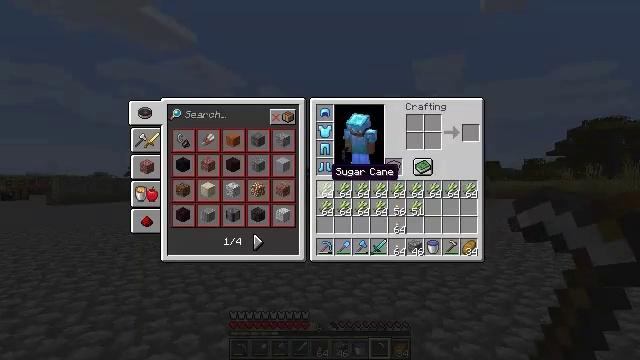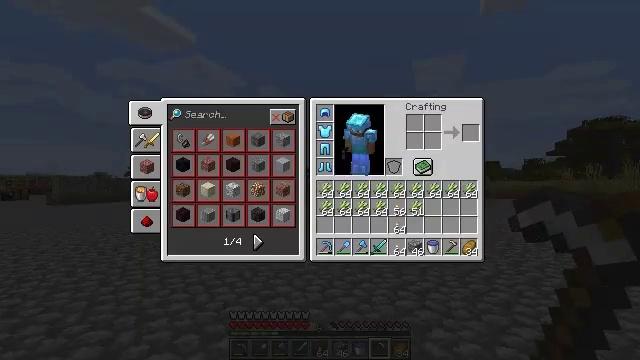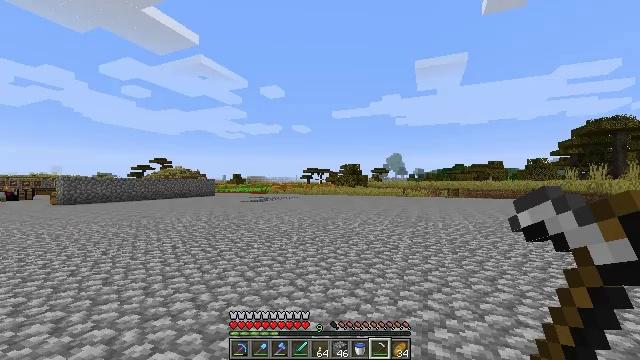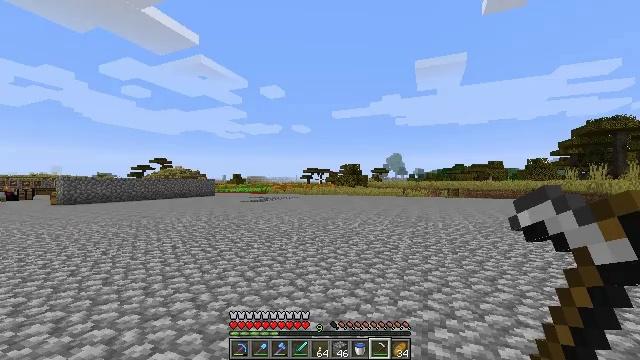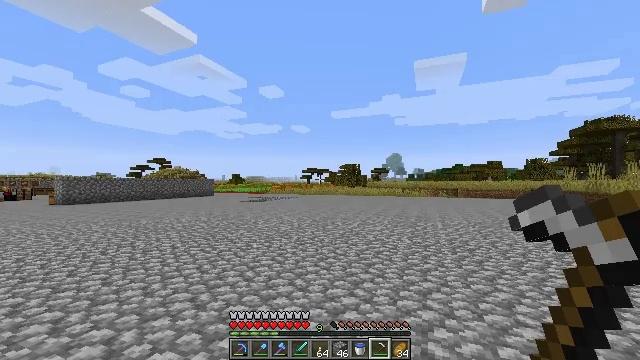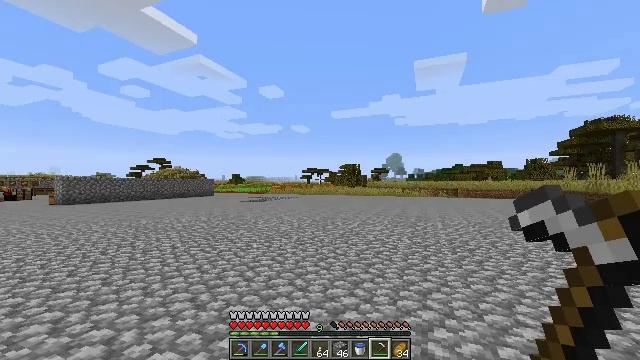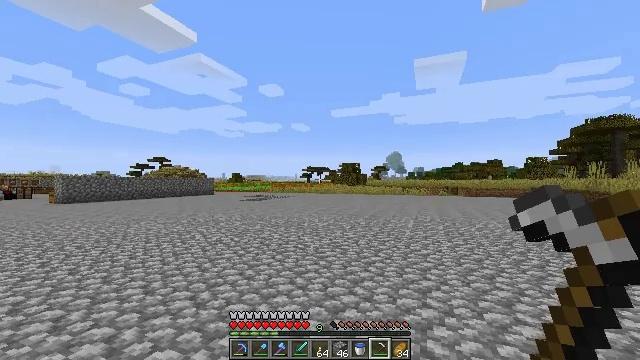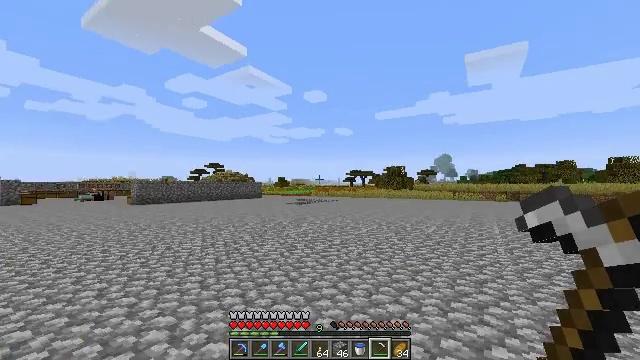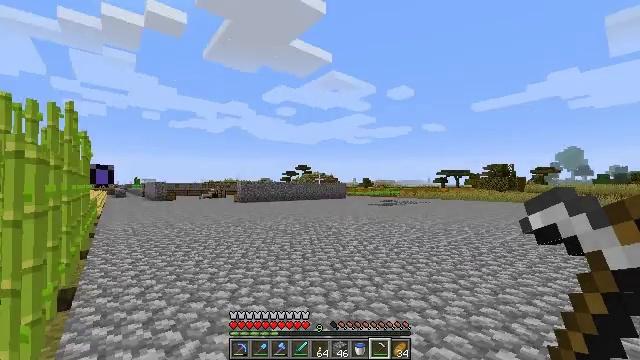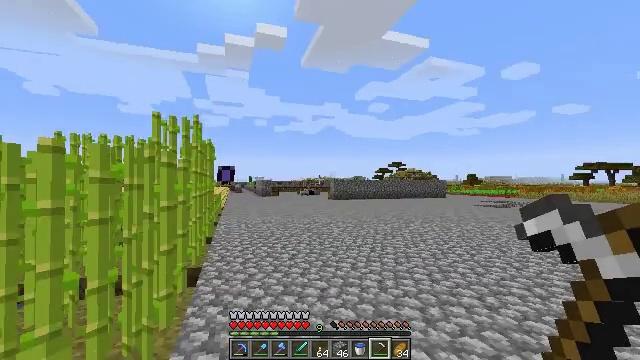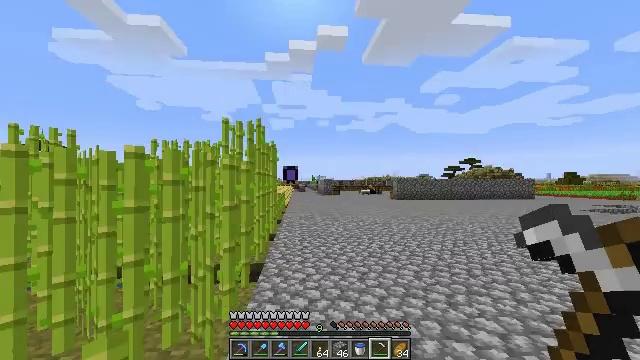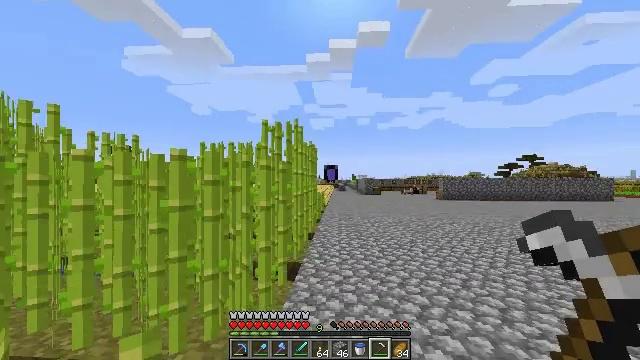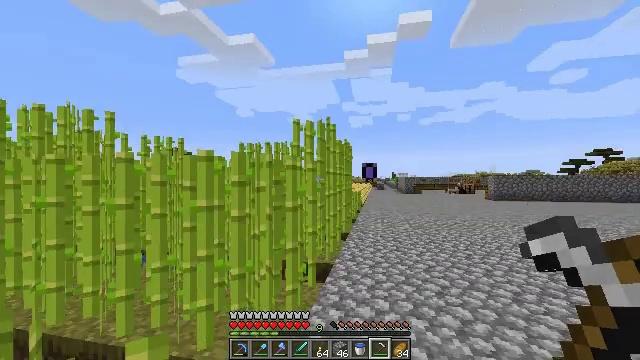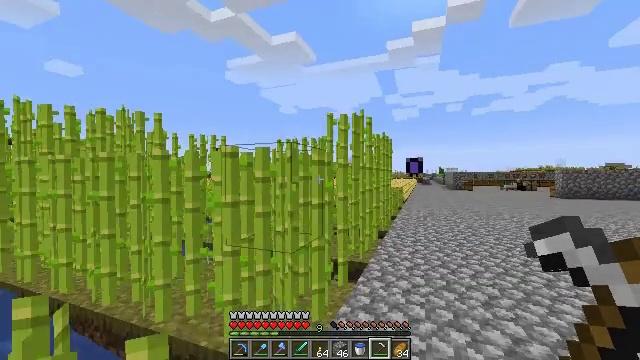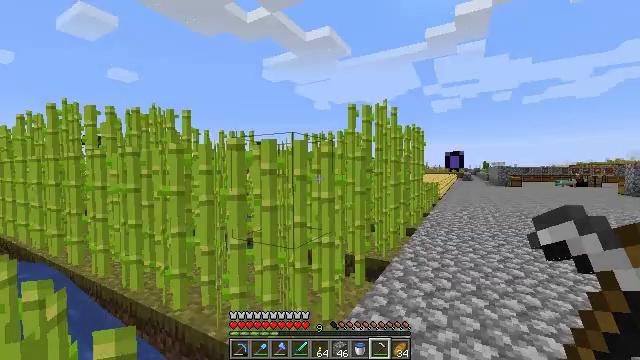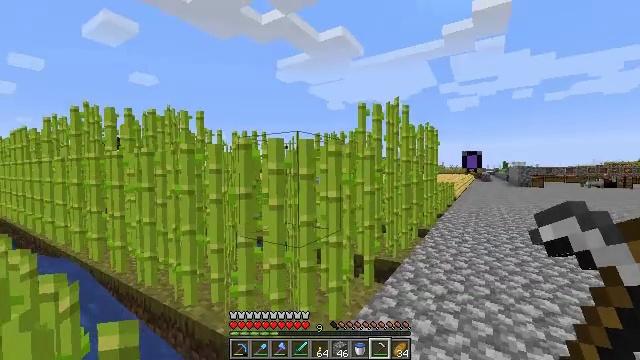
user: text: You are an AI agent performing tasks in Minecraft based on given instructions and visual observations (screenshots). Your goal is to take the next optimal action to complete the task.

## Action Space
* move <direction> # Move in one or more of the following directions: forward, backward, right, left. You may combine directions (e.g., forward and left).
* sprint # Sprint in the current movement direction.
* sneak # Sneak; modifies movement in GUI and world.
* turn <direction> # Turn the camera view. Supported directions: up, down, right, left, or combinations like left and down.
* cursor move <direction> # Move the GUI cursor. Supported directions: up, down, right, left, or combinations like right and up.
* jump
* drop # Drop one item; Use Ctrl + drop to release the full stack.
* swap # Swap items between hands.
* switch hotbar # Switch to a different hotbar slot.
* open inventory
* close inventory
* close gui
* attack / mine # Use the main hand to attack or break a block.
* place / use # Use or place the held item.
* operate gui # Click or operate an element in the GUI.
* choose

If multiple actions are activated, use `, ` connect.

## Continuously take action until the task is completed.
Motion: motion action
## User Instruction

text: Collect sugar cane near water sources.
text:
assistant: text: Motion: no_op
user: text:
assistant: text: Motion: no_op
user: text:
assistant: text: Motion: close gui
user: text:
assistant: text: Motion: no_op
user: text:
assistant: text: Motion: no_op
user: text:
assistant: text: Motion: no_op
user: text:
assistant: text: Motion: move forward, turn left
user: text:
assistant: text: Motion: move forward, turn left
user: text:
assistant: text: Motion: move forward, turn left
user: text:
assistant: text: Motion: move forward and move right, turn left
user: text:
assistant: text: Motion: move forward and move right, turn left
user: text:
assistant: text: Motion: move forward and move right, turn left
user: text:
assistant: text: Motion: move forward and move right, turn left and down
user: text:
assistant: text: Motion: move right, turn left and down
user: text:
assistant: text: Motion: move right, turn left
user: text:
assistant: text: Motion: move right, turn left
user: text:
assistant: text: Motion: move right, turn left
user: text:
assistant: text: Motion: move right, turn left
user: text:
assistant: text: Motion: move right, turn left
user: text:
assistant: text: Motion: move right, turn left
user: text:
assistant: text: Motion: move right, turn left
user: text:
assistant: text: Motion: move forward and move right
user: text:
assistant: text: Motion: move forward and move right
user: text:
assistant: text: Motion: move forward
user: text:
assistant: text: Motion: move forward
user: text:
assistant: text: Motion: move forward, turn left, attack / mine
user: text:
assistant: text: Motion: move forward, turn left, attack / mine
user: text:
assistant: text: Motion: move forward, attack / mine
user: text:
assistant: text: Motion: move forward, attack / mine
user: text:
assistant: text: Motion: move forward, turn right, attack / mine